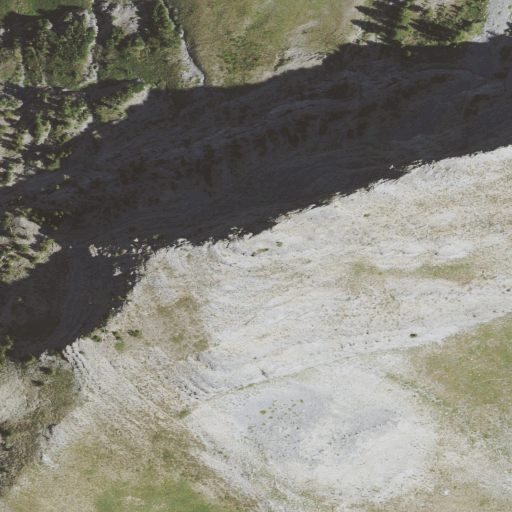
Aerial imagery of mountain in Utah named Cherry Peak containing shrub, evergreen forest, and open water